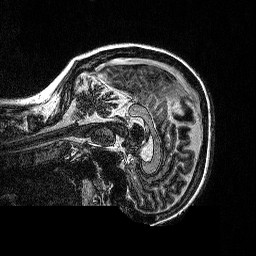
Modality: MP2RAGE
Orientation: sagittal
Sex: female
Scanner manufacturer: siemens
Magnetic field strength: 3 T
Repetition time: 5 s
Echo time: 0.00292 s